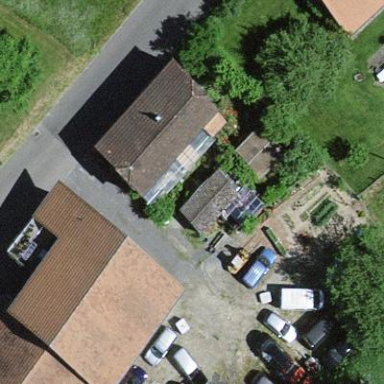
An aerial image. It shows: Residential building.